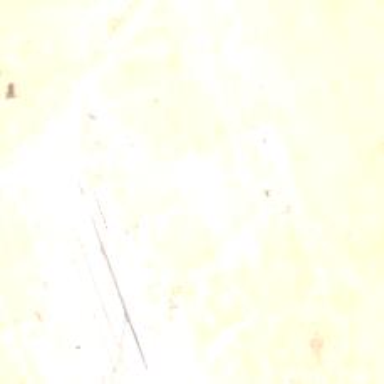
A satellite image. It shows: Military airfield located within larger aerodrome area.